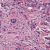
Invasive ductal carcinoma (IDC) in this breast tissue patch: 1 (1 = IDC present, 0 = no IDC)